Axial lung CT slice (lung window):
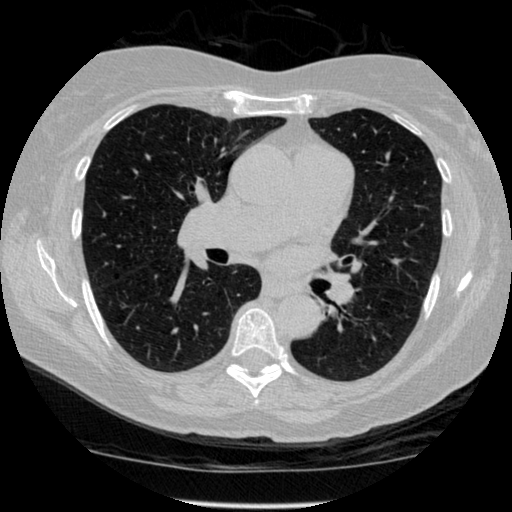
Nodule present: no